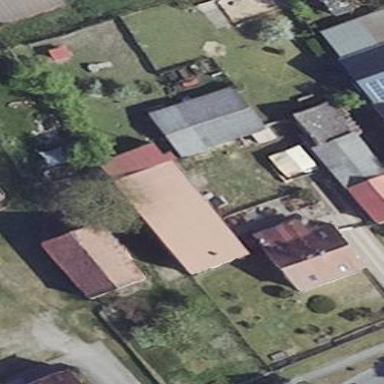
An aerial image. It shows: Shed.